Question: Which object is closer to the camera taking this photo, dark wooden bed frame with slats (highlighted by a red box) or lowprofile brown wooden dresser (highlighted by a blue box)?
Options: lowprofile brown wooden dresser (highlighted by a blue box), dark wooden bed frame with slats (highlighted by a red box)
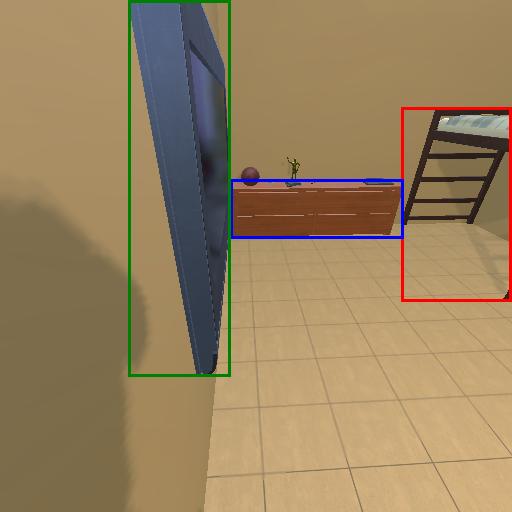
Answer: lowprofile brown wooden dresser (highlighted by a blue box)